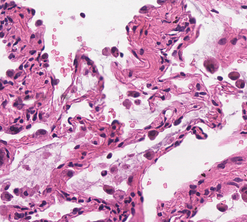
Tumor epithelial tissue: no
Tumor-associated stroma tissue: no
Normal tissue: yes